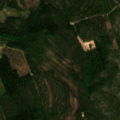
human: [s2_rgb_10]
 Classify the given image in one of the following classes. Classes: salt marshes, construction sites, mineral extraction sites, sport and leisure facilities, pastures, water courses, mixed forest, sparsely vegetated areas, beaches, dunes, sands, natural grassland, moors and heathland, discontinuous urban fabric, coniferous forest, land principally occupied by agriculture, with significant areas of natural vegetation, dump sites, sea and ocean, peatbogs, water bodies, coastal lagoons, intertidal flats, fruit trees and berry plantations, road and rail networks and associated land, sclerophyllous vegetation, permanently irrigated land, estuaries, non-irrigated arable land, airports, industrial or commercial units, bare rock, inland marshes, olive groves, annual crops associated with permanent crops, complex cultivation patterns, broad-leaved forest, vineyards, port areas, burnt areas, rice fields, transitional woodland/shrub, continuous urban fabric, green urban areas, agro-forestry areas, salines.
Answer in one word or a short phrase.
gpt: coniferous forest, mixed forest, transitional woodland/shrub